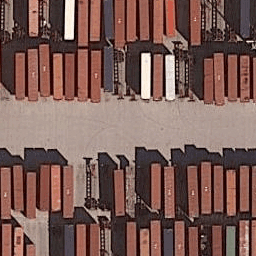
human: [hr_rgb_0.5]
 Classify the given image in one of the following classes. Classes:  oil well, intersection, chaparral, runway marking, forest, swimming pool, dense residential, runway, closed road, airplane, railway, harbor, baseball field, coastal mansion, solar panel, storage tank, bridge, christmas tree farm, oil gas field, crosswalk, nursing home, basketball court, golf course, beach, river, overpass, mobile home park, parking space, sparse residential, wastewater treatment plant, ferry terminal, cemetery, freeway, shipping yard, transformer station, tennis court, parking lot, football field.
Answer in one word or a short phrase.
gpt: shipping yard